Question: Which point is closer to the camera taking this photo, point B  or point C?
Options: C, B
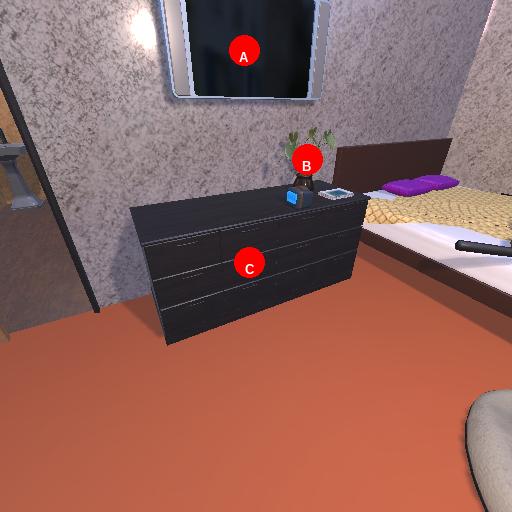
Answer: C